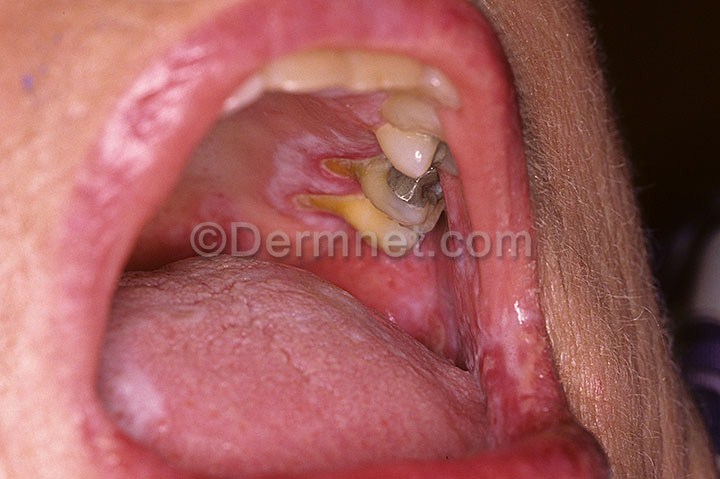
Disease: Psoriasis pictures Lichen Planus and related diseases